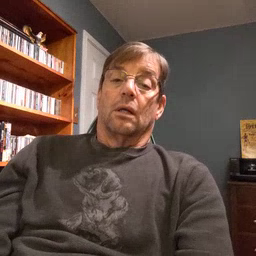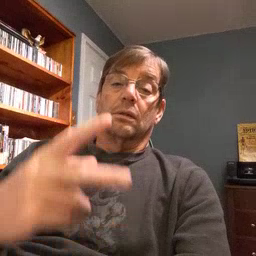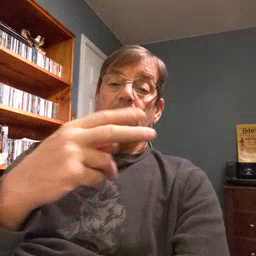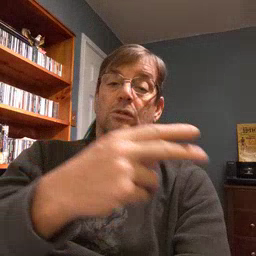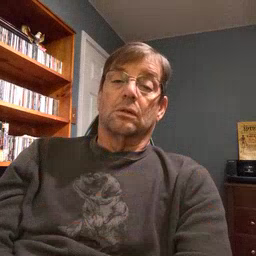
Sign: scissors